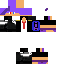
A male human skin with dark skin, wearing brown long hair dressed in a blue hoodie and black pants, featuring a closed mouth.